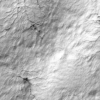
Label: not_dusty